Aerial crown-view tile of a tropical tree (Barro Colorado Island, Panama), acquired 20240716:
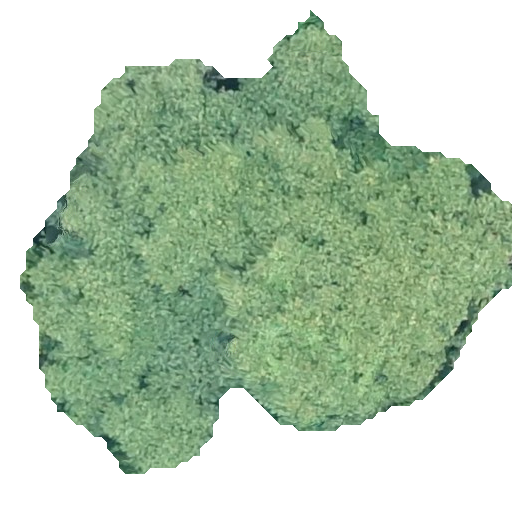
Species: Tachigali panamensis
GBIF accepted scientific name: Tachigali panamensis
Crown area: 225.532 m²